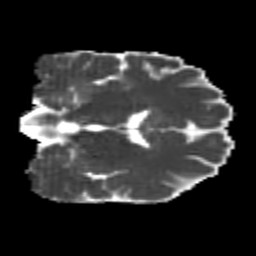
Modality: MD
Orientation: coronal
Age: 25
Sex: male
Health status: healthy
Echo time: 0.074 s